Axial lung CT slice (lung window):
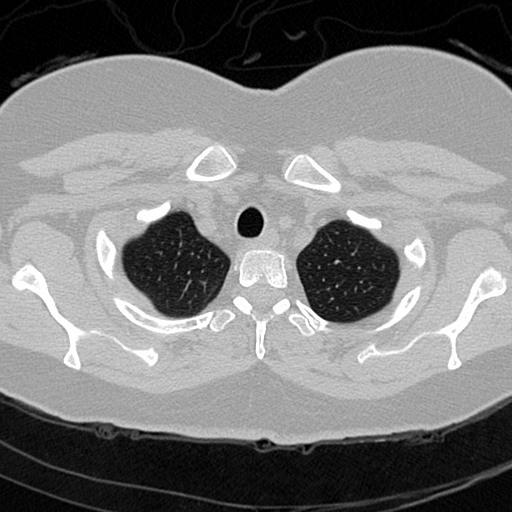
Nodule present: no